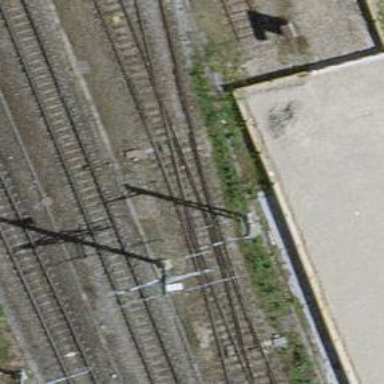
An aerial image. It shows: Siding railway track with electrified contact line.